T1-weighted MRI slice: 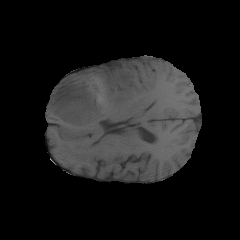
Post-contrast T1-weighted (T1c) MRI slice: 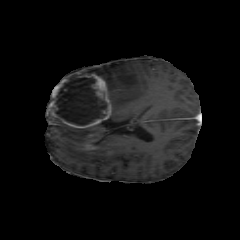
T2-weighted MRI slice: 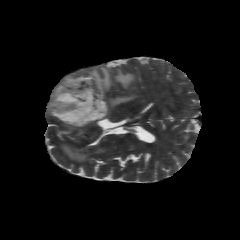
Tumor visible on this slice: yes